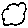
Label: cloud